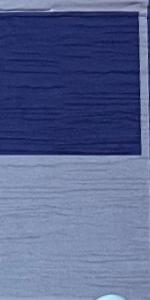
Label: Empty